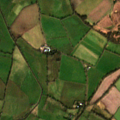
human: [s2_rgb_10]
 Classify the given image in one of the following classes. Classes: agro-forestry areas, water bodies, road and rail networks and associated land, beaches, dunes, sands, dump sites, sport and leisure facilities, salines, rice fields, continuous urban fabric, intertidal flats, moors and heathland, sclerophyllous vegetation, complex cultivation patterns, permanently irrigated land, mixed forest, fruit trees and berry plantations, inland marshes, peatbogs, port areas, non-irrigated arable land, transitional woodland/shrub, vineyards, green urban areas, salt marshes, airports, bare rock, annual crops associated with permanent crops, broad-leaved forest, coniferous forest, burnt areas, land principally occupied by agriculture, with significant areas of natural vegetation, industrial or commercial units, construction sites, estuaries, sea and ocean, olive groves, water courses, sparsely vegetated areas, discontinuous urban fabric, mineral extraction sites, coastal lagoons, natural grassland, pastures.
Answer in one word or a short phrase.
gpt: non-irrigated arable land, pastures, complex cultivation patterns